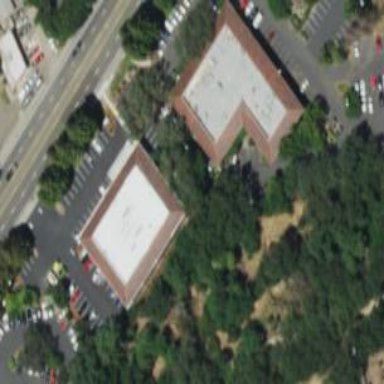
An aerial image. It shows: Commercial building.